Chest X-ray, AP view. Patient: 41 years old, sex F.
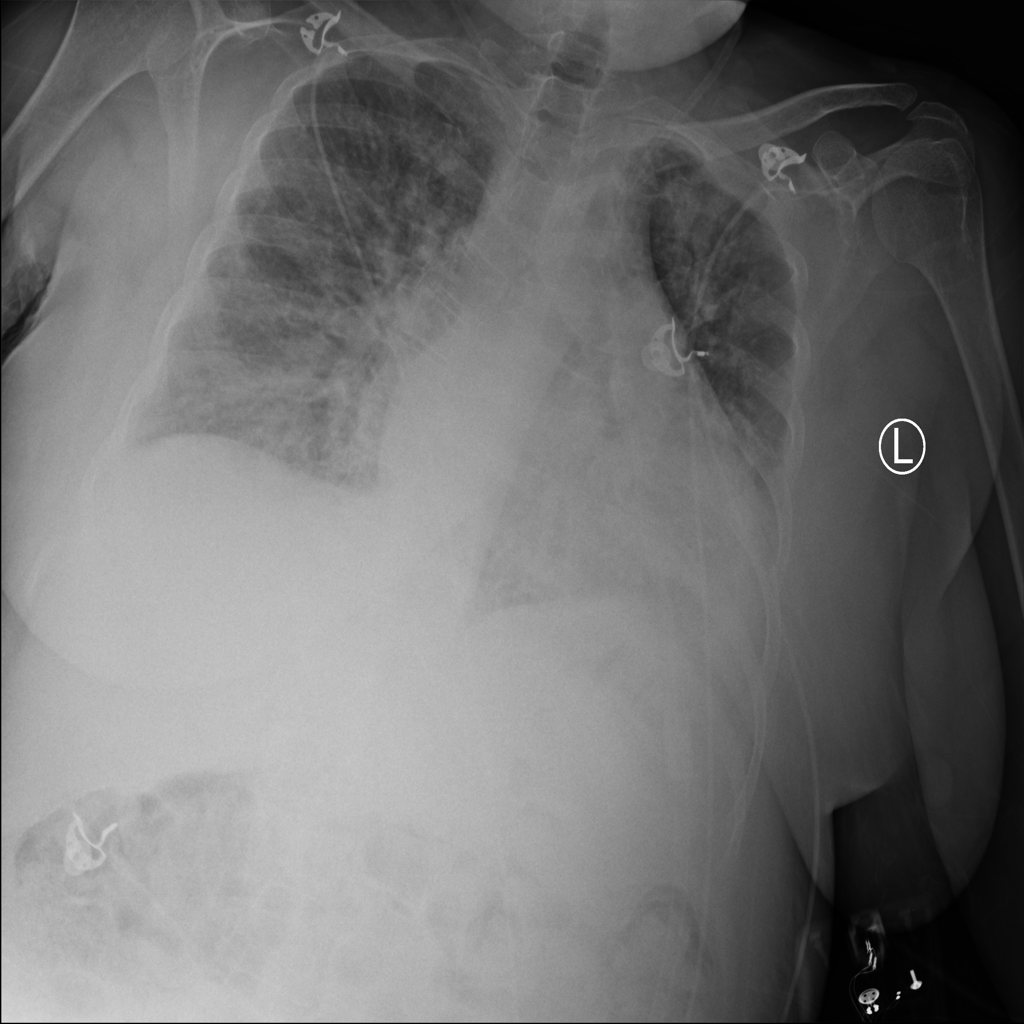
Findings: Cardiomegaly, Effusion, Infiltration